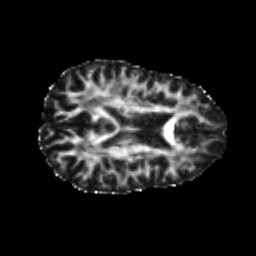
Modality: FA
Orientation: axial
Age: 24
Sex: female
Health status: healthy
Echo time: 0.074 s